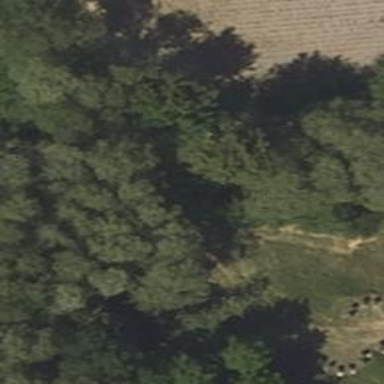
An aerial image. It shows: Row of trees in natural setting.